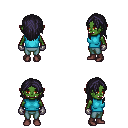
a pixel art fantasy rpg character, female body template, orc, green skin, teal sleeveless shirt, teal pants, raven long hairstyle, metal gloves, maroon shoes, four views (front, back, left, right), 2x2 character sprite sheet, small pixel art, hard edges, no anti-aliasing